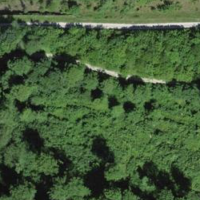
EUNIS habitat code: 41
Species observed at this site:
Tussilago farfara